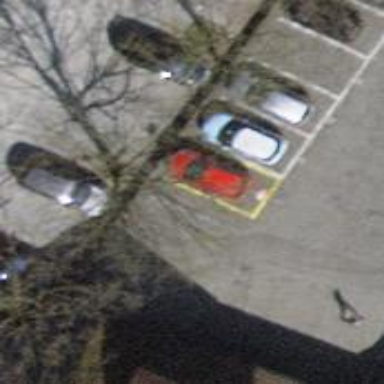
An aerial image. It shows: Car-sharing service available at this location.